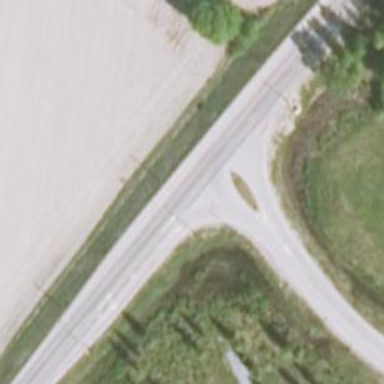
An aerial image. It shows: Asphalt road classified as trunk highway.